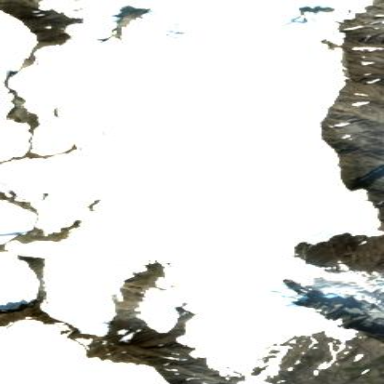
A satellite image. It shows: Majestic glacier in the distance.